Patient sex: M
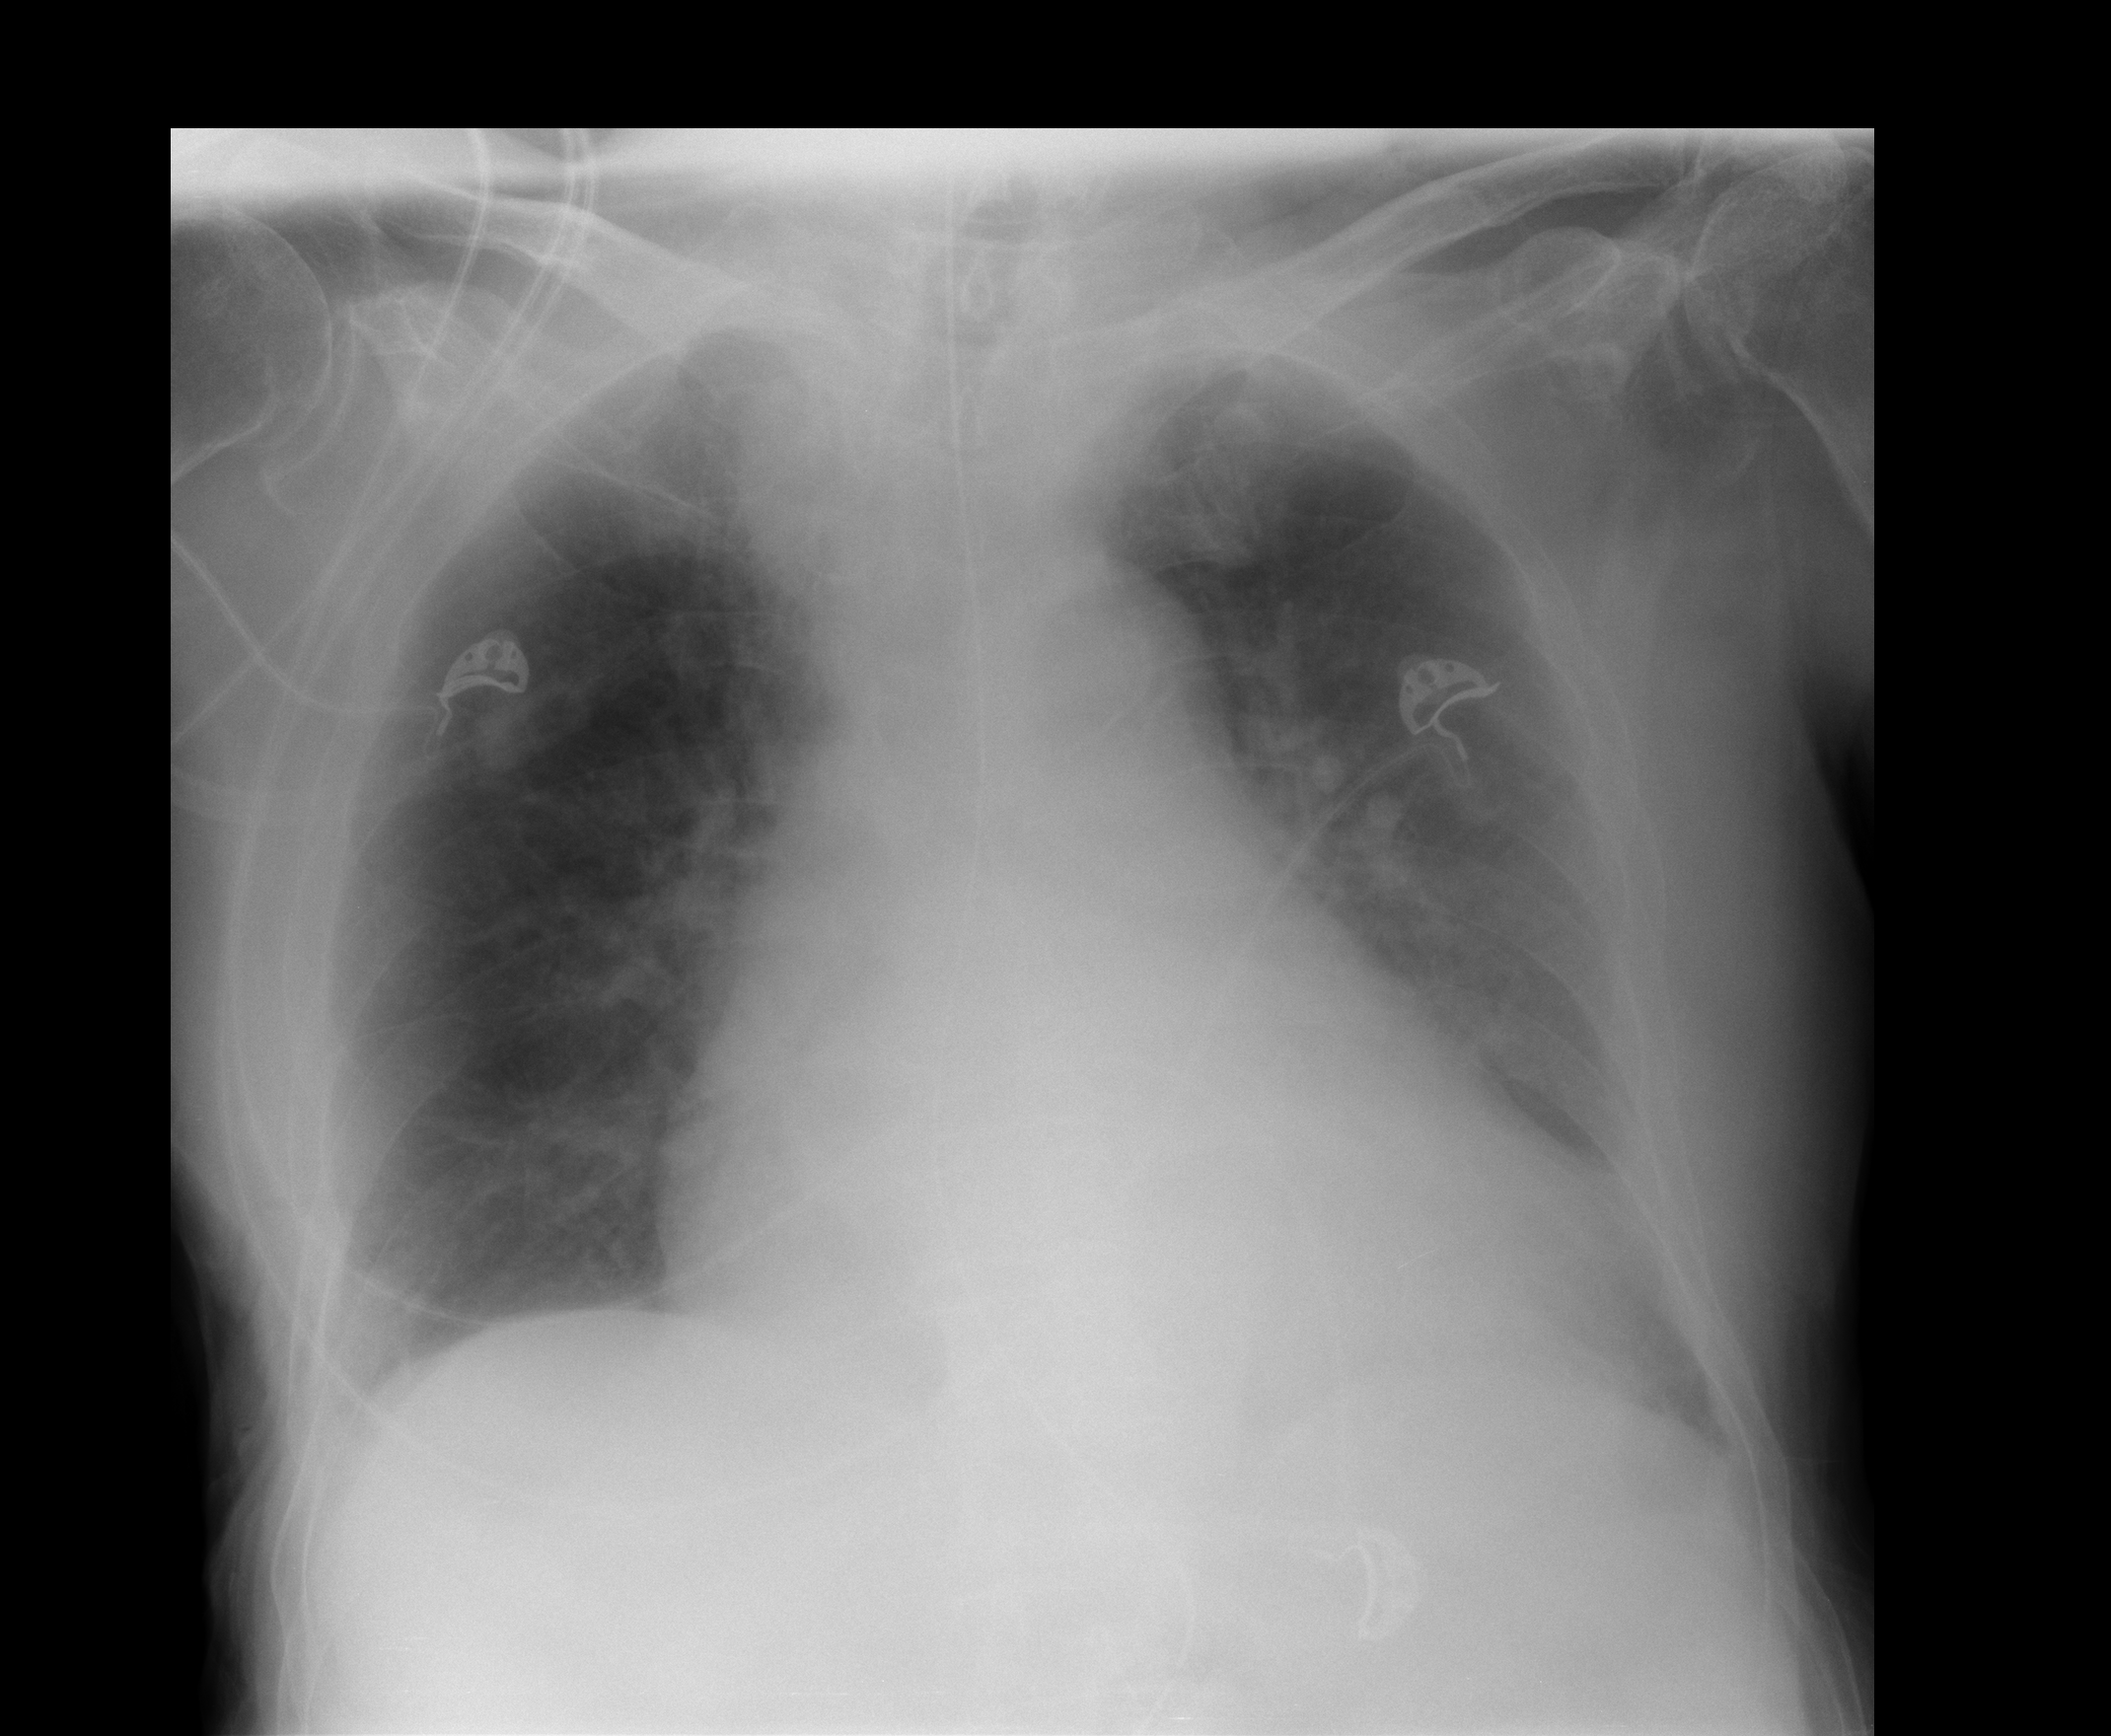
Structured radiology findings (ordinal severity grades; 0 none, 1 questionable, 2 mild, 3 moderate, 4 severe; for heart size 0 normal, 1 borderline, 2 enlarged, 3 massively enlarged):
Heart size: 2
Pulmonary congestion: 0
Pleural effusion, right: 0
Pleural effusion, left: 1
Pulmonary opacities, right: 0
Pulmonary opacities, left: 0
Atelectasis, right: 0
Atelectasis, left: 2